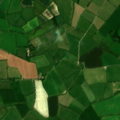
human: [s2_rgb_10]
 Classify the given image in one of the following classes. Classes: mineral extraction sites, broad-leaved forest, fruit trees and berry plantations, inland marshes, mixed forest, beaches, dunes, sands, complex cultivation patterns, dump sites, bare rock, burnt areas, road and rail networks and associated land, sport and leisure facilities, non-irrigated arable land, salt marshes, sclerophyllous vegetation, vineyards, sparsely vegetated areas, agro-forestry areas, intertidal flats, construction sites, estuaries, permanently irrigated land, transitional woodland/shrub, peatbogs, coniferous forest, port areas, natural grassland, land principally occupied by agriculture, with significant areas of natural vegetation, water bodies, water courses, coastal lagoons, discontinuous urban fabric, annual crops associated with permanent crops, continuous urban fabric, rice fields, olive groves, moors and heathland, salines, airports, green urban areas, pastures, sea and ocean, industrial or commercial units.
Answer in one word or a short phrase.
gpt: non-irrigated arable land, pastures